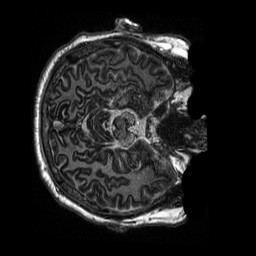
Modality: T1w
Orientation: axial
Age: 40
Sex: male
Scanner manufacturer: siemens
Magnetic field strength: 3 T
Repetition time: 5 s
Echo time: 0.00298 s